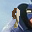
Label: 9